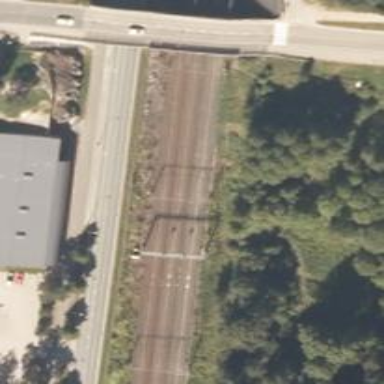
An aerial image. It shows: Railway with continuous electrified contact line.